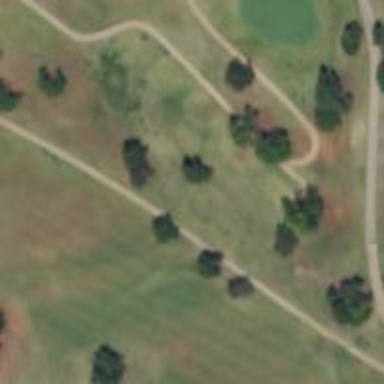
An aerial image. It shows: Golf cartpath that is also road path.